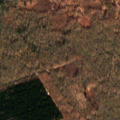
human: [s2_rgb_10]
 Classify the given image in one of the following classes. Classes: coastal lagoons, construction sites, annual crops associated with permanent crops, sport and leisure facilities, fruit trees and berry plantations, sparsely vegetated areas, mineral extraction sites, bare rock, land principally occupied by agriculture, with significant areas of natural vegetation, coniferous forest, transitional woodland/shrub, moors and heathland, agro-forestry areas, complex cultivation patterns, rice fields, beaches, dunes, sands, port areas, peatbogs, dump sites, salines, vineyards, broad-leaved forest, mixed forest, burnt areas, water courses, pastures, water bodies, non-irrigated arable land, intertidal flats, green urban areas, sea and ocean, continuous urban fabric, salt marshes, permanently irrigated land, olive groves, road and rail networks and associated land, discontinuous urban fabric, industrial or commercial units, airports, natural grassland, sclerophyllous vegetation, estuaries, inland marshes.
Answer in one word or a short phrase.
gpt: broad-leaved forest, coniferous forest